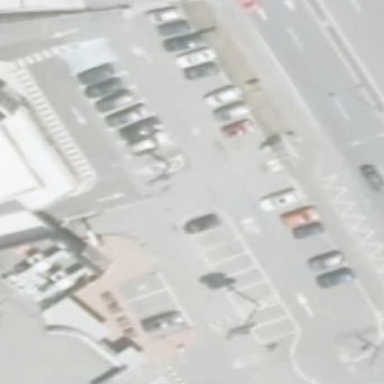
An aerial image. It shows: Parking available on the street side.